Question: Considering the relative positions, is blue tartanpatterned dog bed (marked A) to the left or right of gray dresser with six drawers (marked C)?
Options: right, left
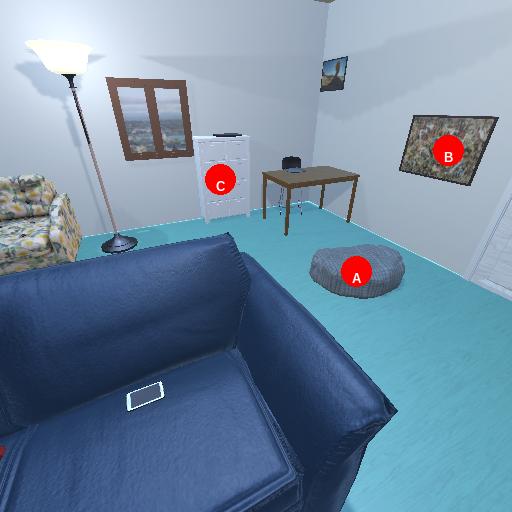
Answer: right